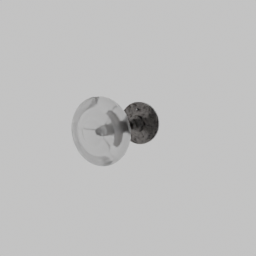
Label: lighting